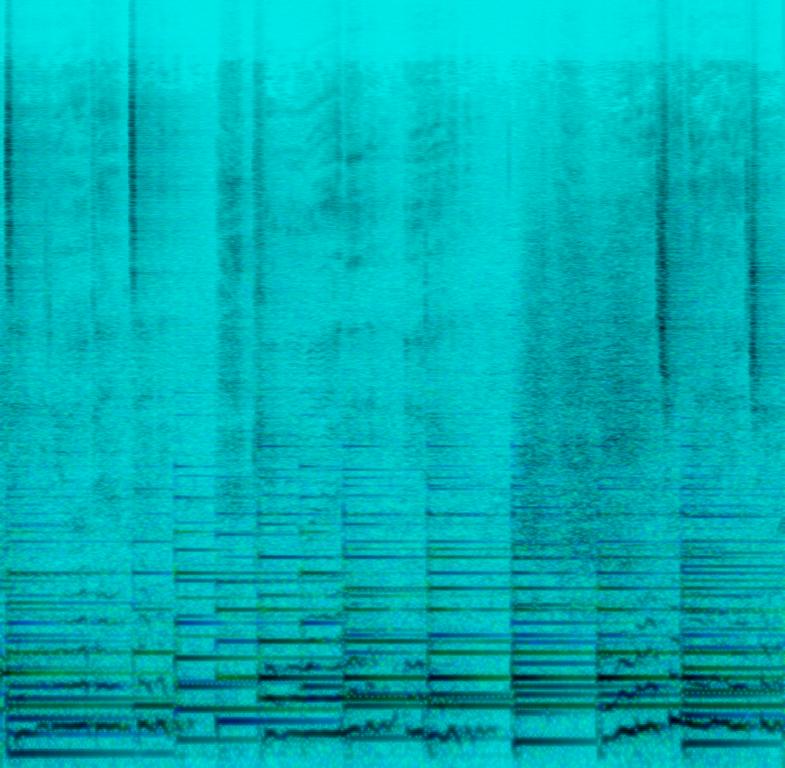
The low quality recording features a live performance of a pop song that contains a reverberant soft male vocal singing over mellow piano chords. There are crowd singing noises in the background. It sounds soulful, passionate and emotional.